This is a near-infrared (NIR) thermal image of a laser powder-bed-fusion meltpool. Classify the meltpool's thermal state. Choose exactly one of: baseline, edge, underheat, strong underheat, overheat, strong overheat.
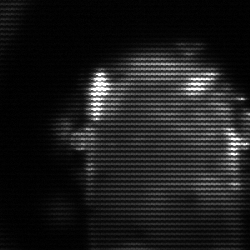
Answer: baseline